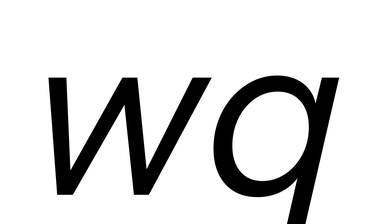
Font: InstrumentSans-Italic_Italic